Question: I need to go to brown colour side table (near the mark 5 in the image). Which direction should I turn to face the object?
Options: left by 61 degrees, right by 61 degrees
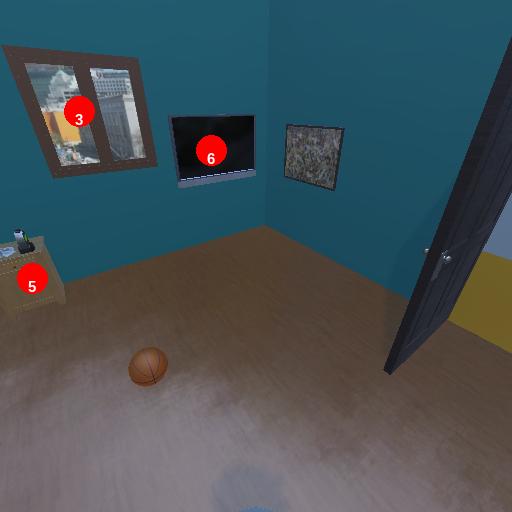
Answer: left by 61 degrees